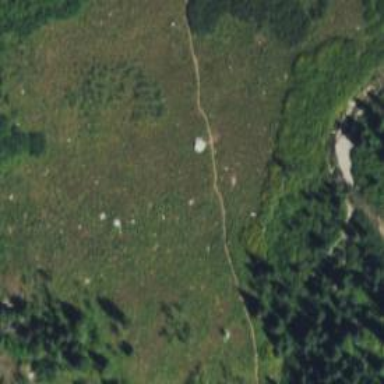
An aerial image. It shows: Trail path.